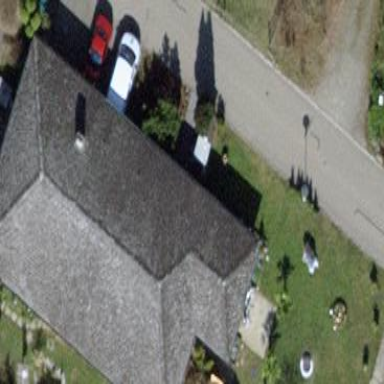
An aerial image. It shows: Hipped roof semi-detached house.